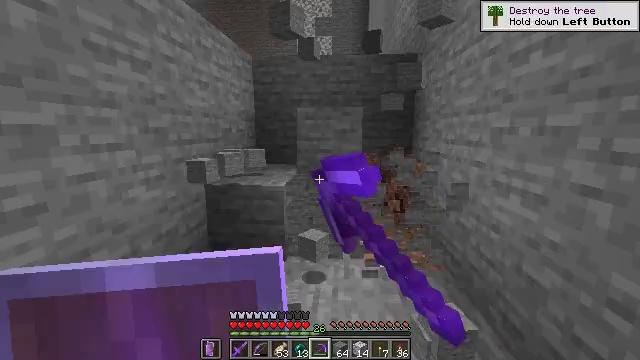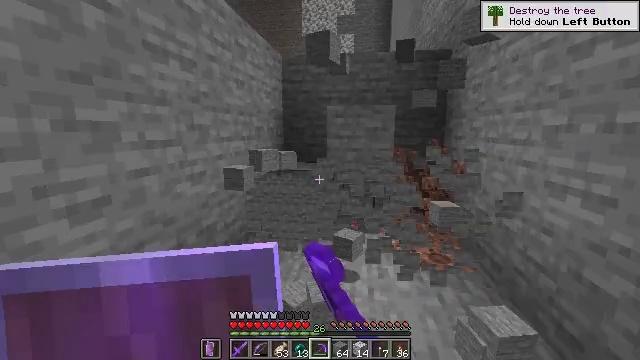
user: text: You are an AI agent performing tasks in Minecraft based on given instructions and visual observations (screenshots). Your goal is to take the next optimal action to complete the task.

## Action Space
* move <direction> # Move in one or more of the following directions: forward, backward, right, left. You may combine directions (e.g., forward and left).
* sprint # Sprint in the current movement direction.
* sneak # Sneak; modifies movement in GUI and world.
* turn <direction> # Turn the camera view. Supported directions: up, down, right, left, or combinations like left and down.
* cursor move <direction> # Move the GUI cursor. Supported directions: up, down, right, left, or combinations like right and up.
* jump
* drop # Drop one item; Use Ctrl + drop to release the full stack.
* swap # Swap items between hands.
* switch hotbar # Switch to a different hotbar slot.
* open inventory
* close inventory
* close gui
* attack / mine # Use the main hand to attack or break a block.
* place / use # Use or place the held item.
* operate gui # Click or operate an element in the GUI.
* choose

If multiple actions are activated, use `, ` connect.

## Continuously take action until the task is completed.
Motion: motion action
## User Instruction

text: Mine the granite block.
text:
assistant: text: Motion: move left, turn left, attack / mine
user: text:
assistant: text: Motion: attack / mine